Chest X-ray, AP view. Patient: 65 years old, sex F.
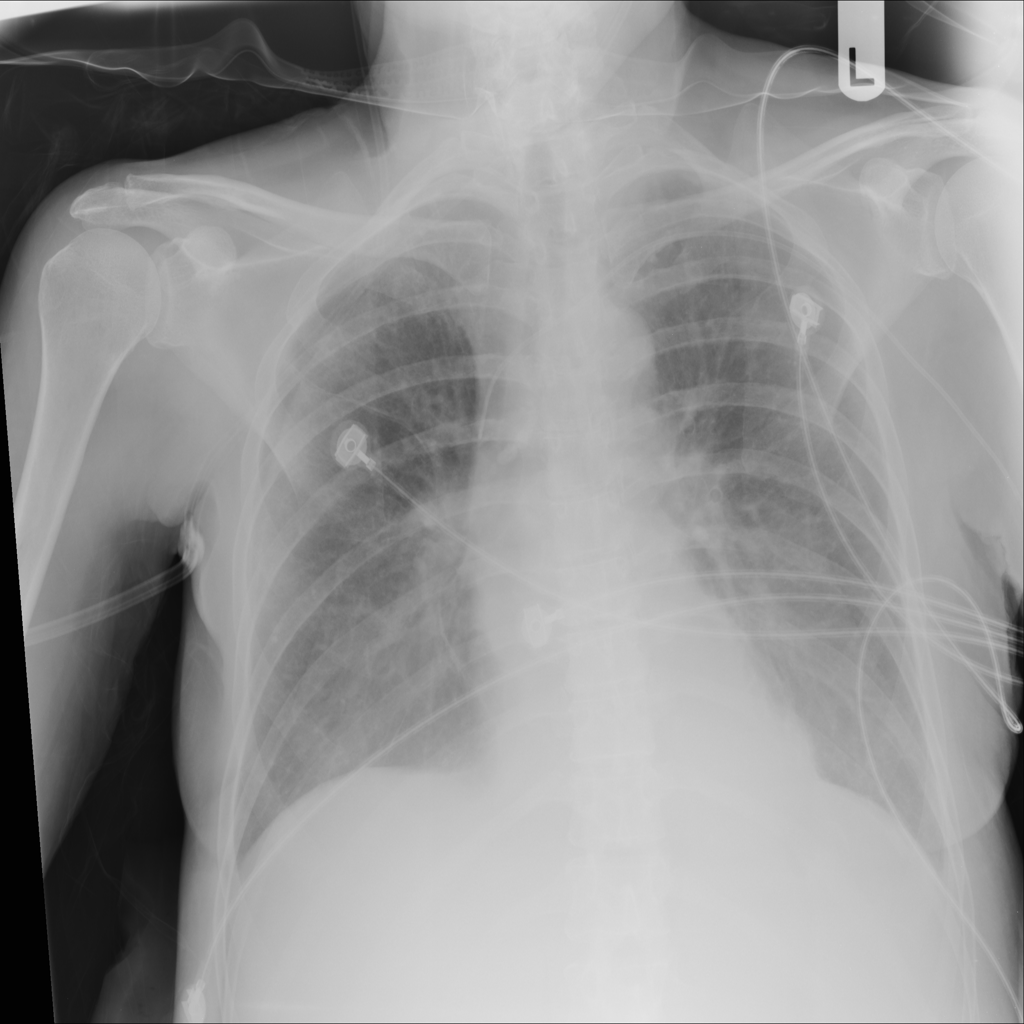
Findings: No Finding